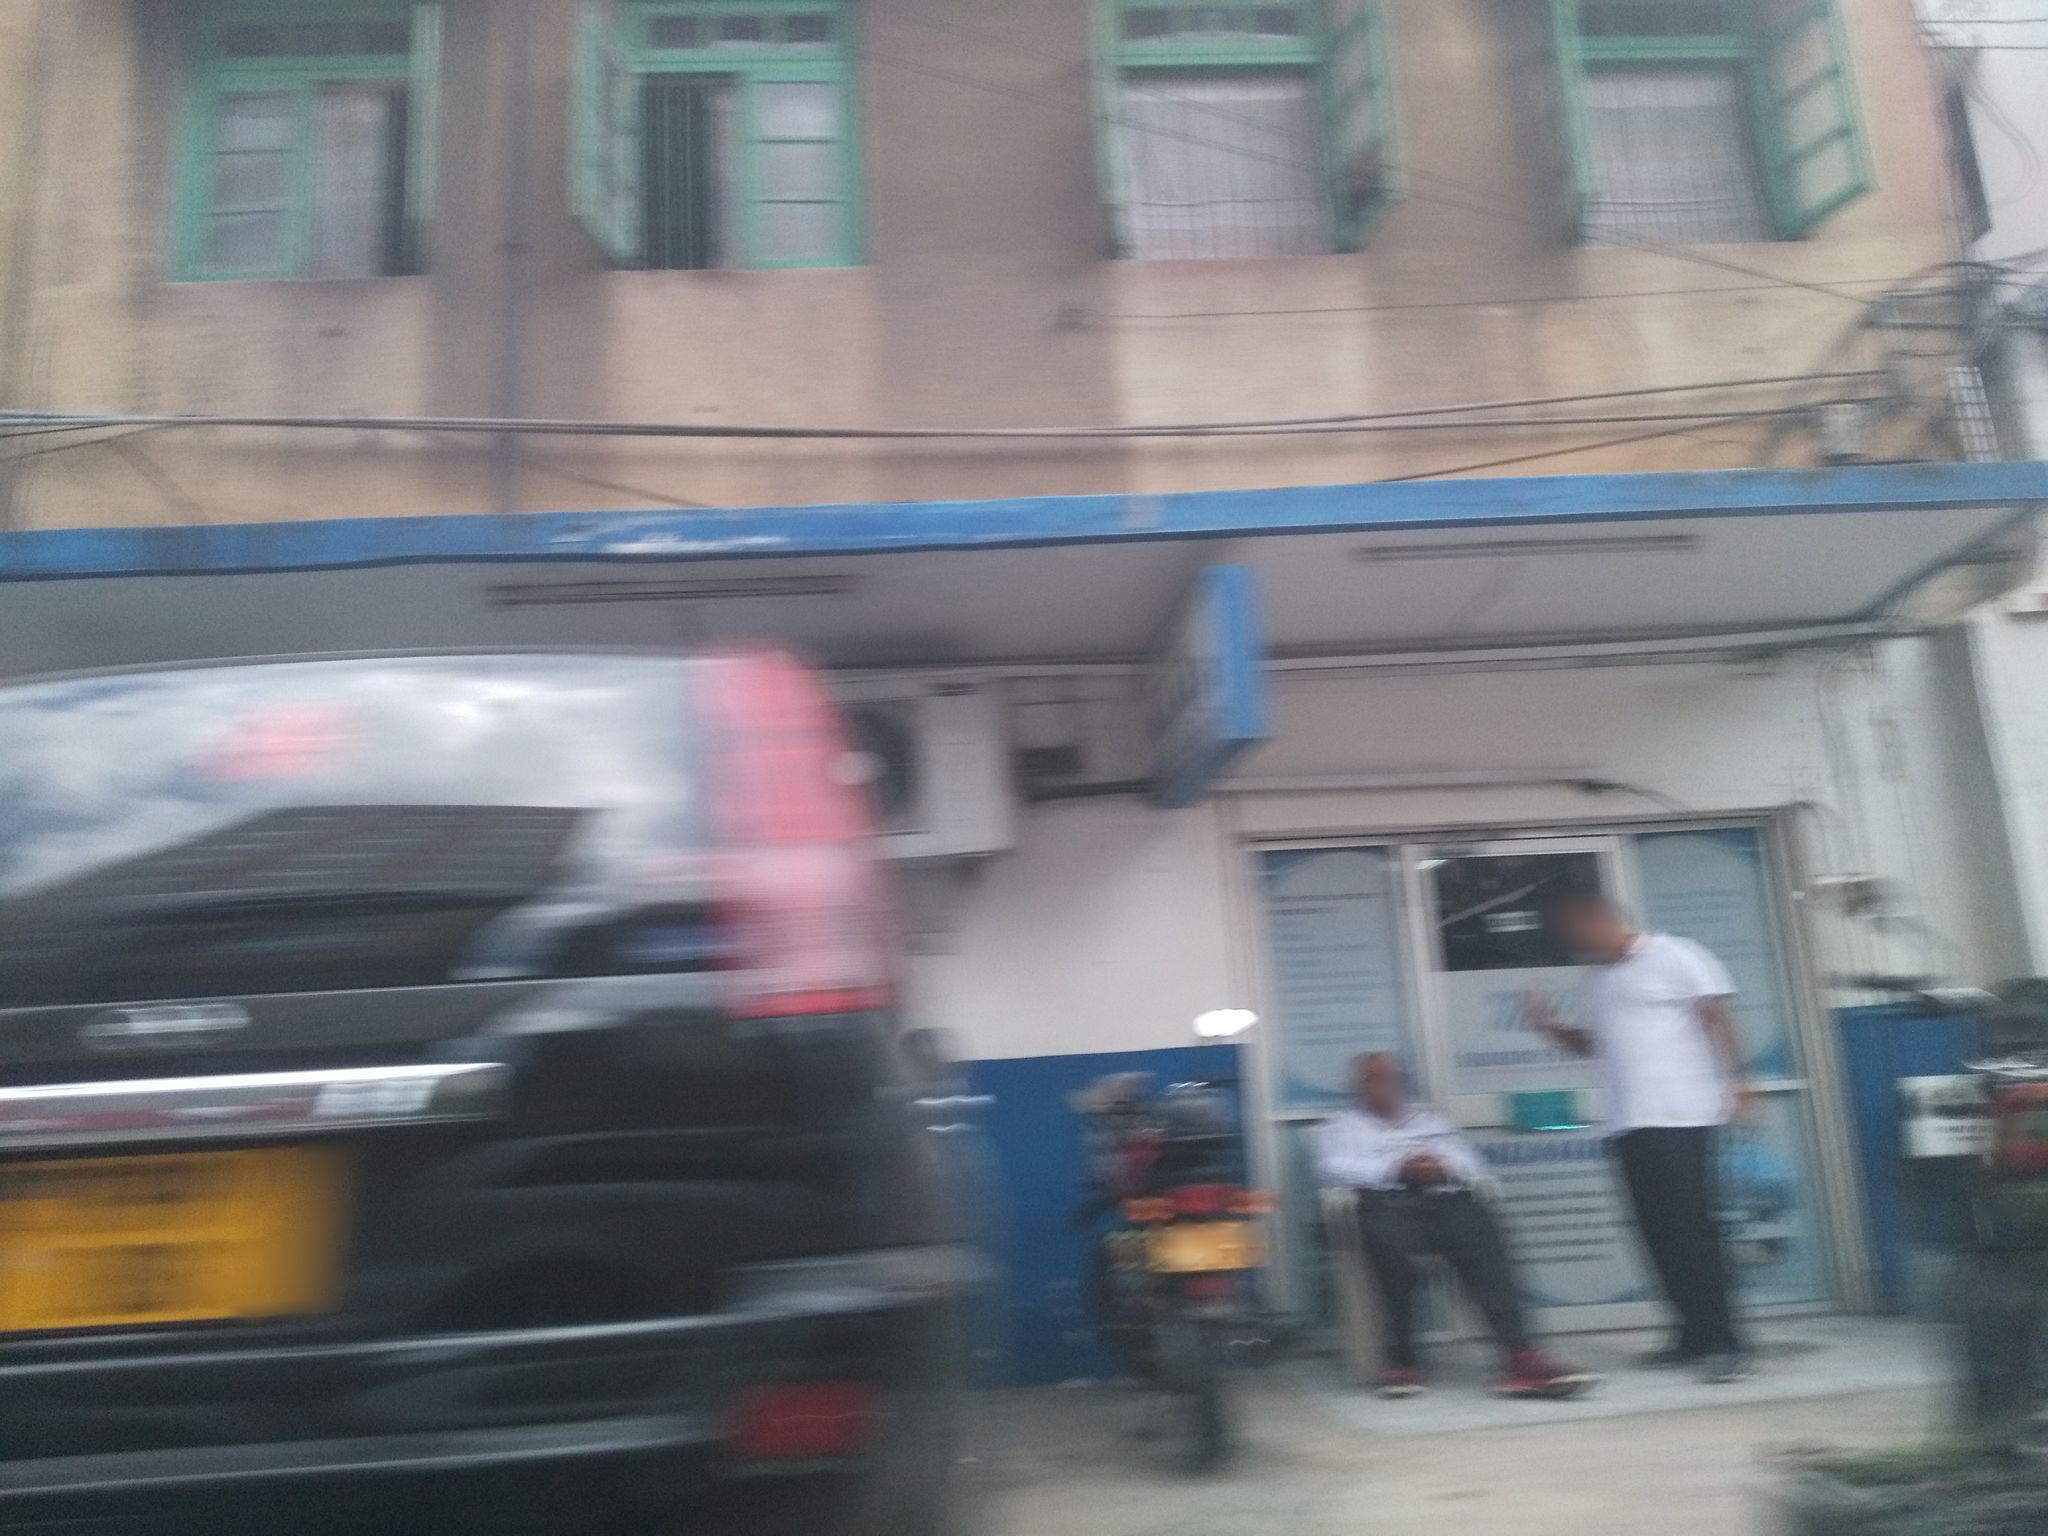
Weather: rainy
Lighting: day
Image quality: slightly poor
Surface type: walking surface
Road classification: service
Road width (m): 10
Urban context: urban centre
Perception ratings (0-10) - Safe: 3.08, Lively: 7.61, Beautiful: 4.63, Boring: 0.32, Depressing: 6.53, Wealthy: 4.47